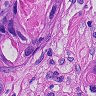
Metastatic tissue present: yes